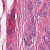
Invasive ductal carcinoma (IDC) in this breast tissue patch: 1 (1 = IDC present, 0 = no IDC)